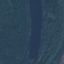
Land use / land cover: River